Frequency: 80000
Velocity: 0,248
Power: 38,8
Pulse duration: 0,0000001
Pass count: 1
Magnification: 10
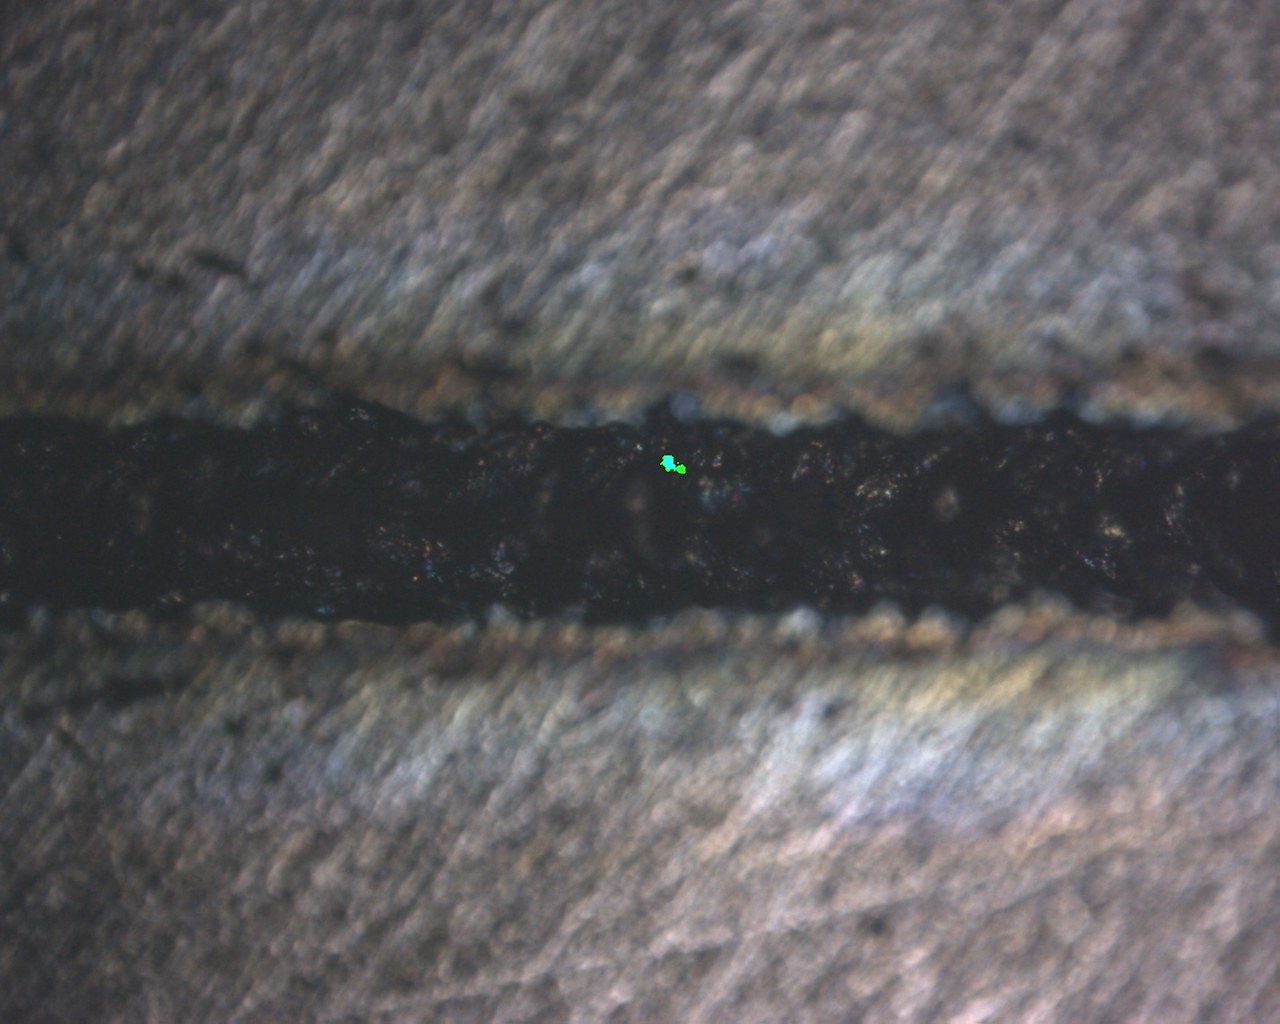
Measured width: 124.075
Other width: 88.685